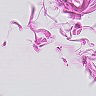
Metastatic tissue present: no